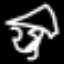
Label: squiggle